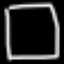
Label: square